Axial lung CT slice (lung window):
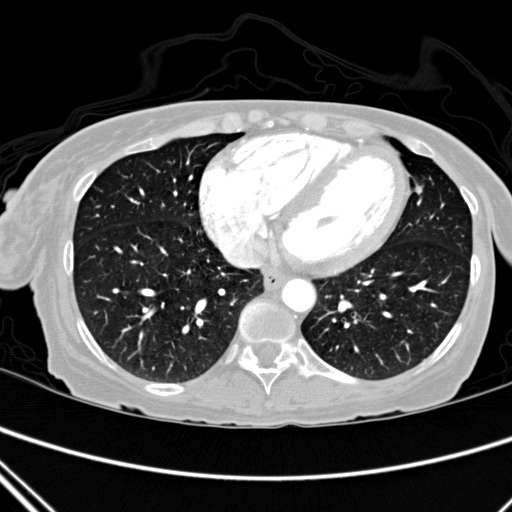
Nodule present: no